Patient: sex M, age 30
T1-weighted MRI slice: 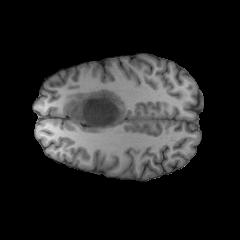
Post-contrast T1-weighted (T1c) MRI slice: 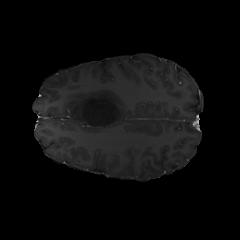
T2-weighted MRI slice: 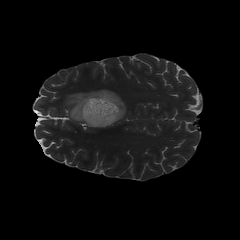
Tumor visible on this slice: yes
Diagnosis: Astrocytoma, IDH-mutant
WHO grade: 2